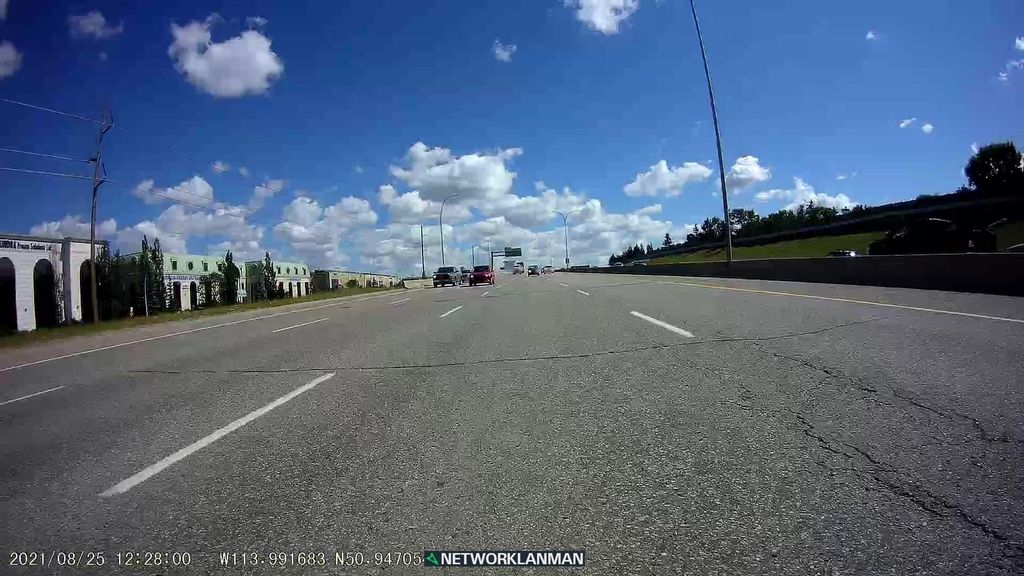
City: calgary